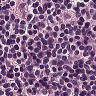
Metastatic tissue present: no